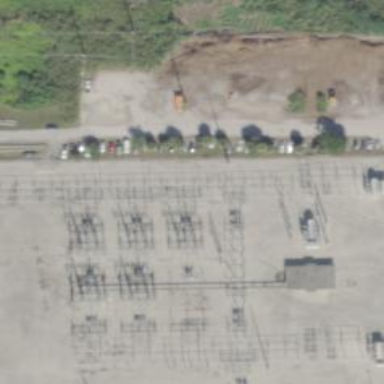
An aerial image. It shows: Switch used for power control.